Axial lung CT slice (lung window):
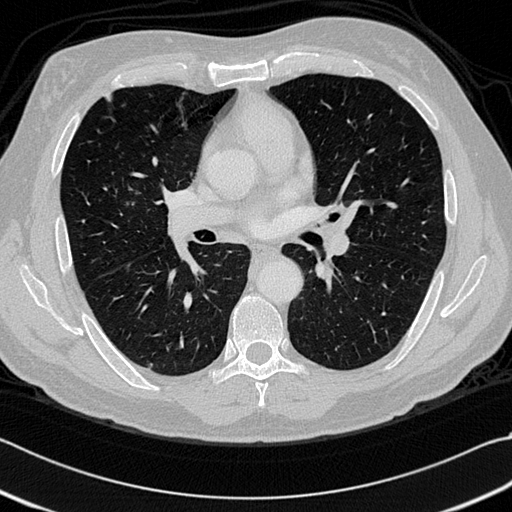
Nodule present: no